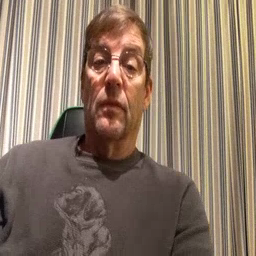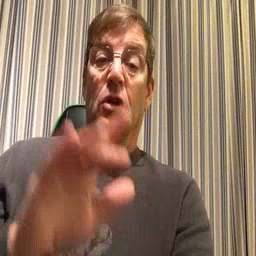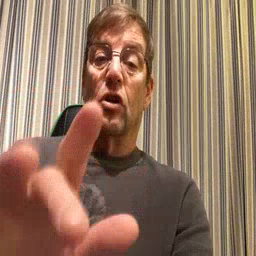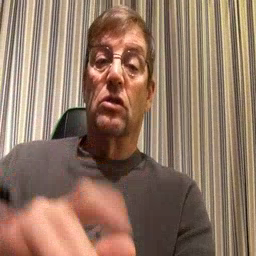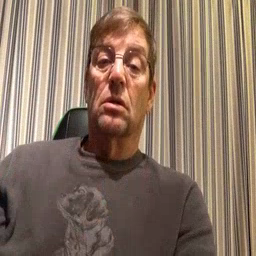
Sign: touch